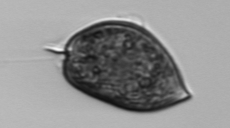
Label: Prorocentrum_micans